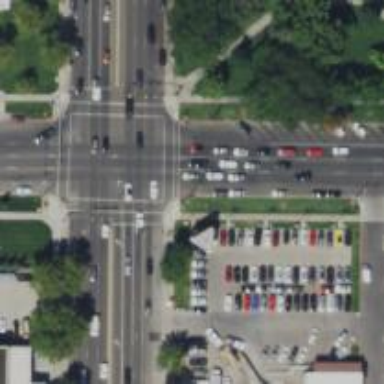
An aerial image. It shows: Crossing with line markings on the road.